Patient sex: F
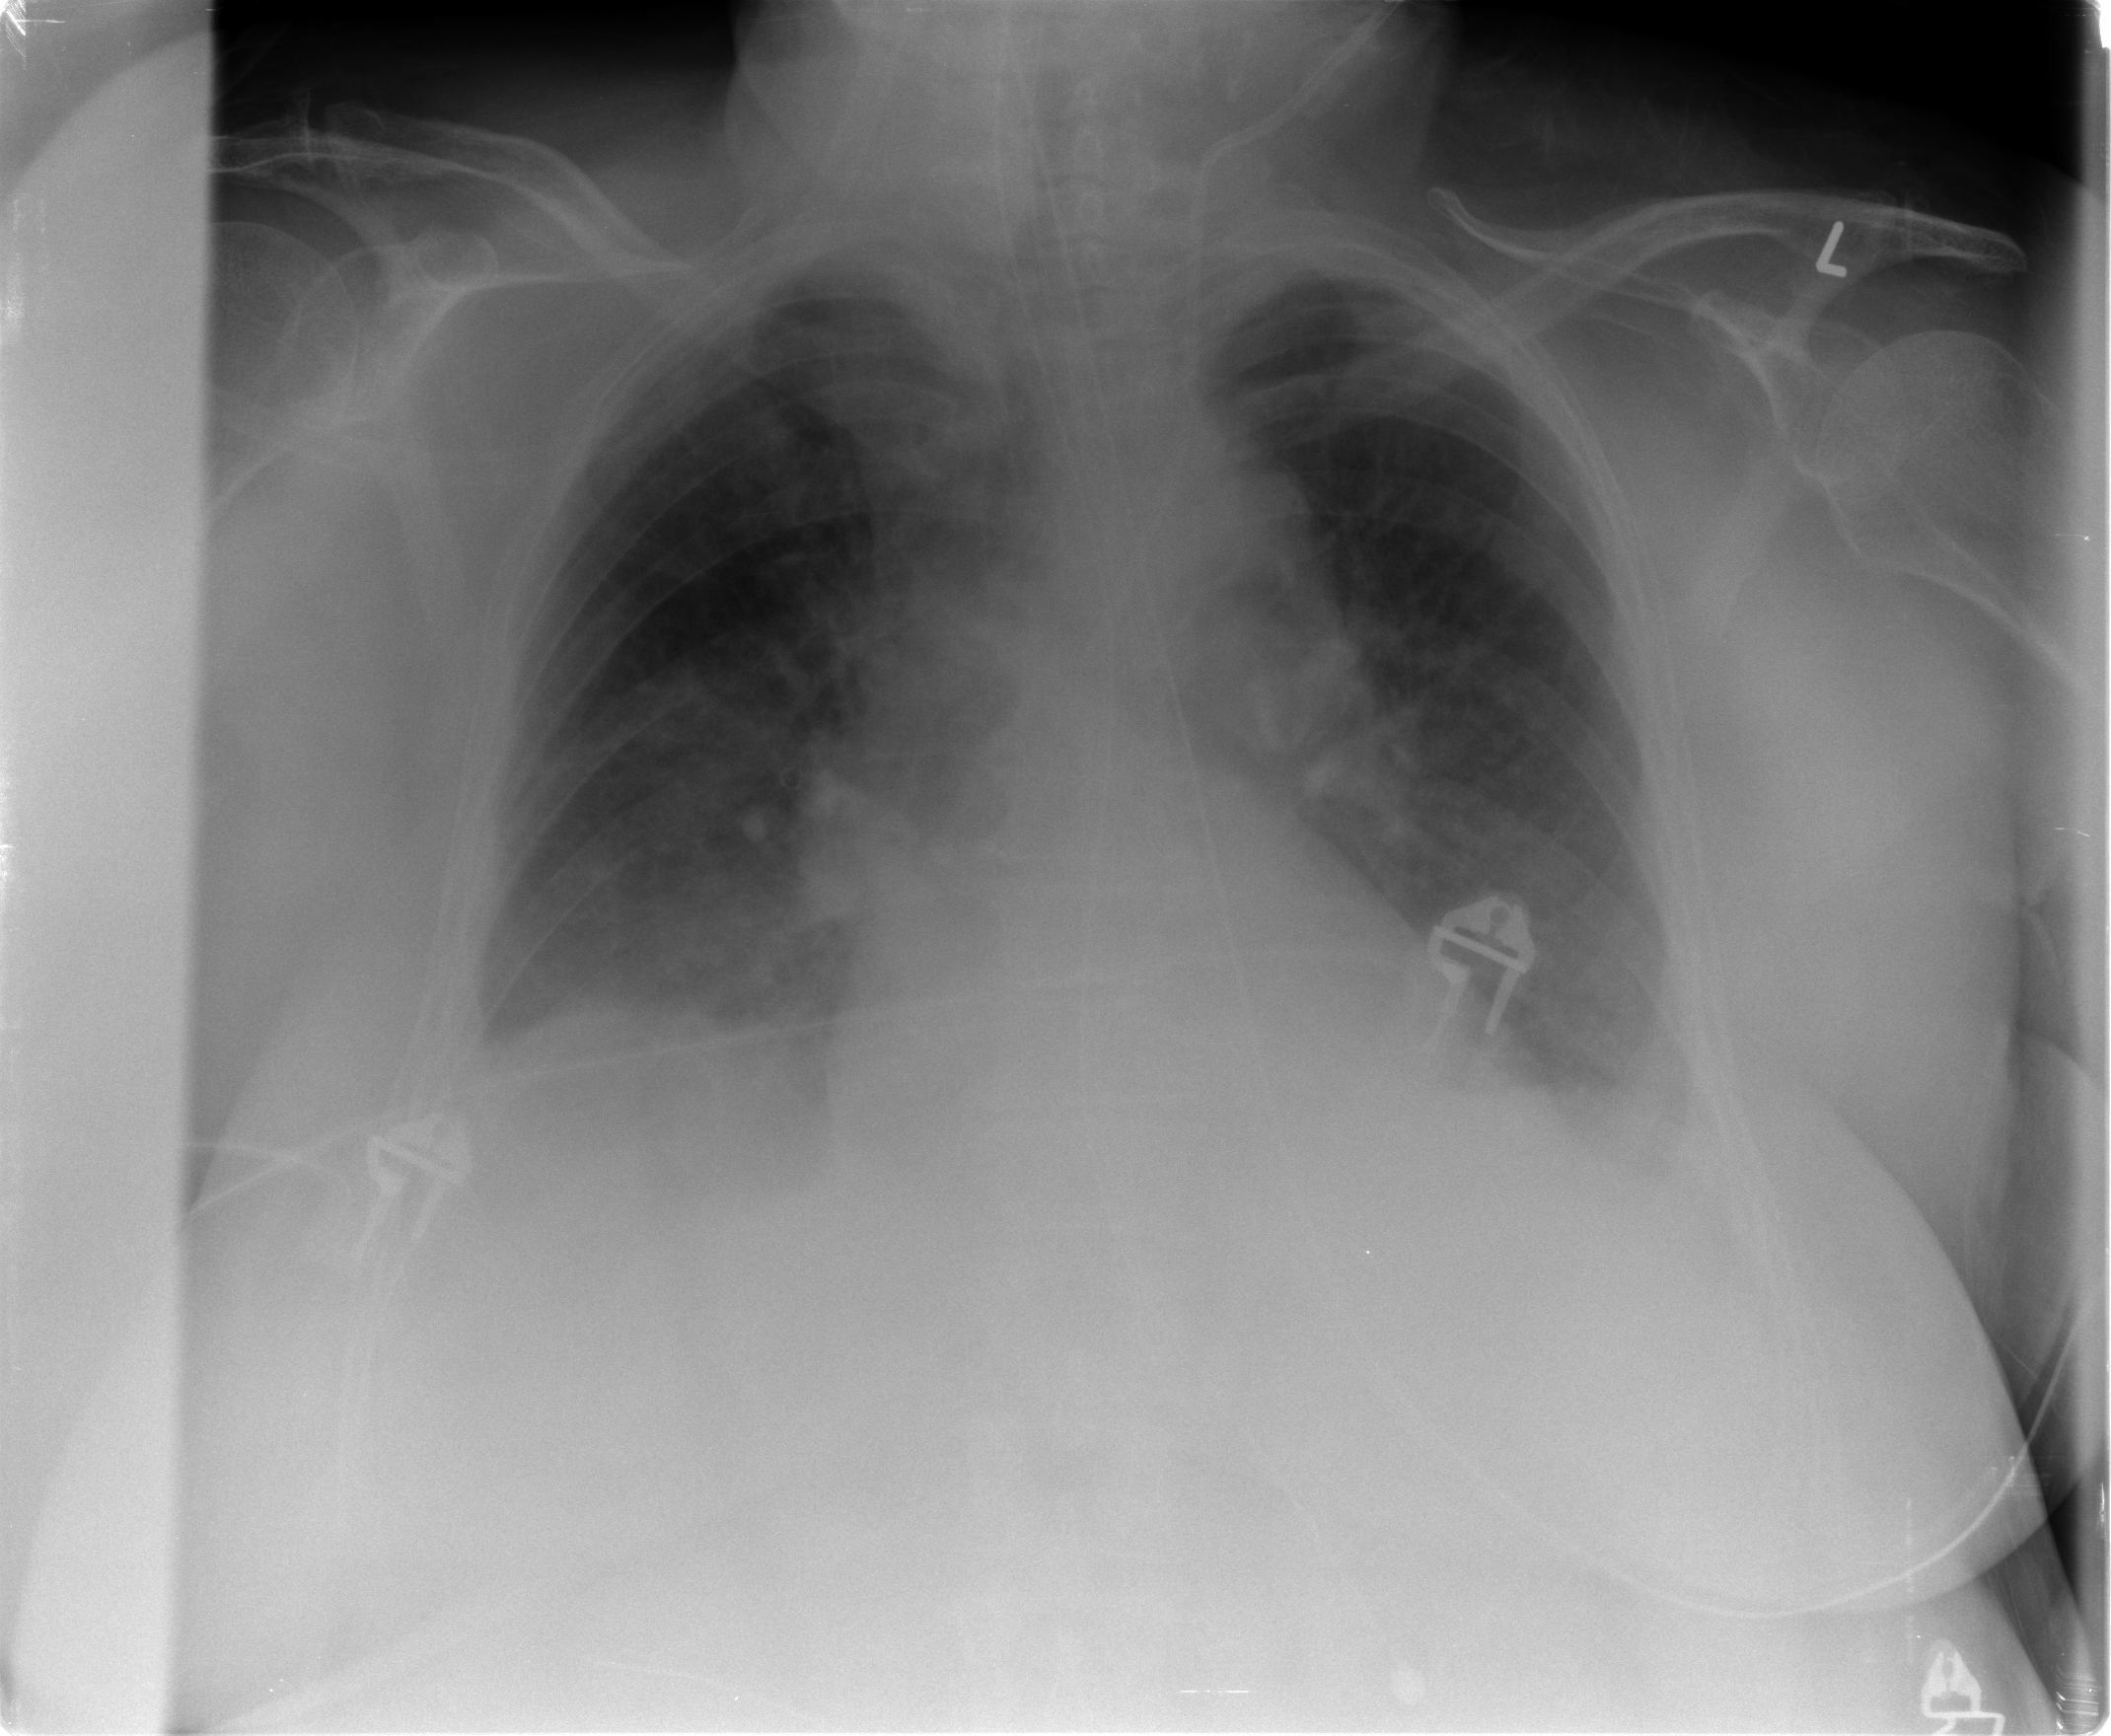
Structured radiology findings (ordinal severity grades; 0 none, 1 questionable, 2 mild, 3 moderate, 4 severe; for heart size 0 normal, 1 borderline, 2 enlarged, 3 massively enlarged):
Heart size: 2
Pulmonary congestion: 2
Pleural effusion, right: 2
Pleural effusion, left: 2
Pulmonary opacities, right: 2
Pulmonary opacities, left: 0
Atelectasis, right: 2
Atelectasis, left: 2